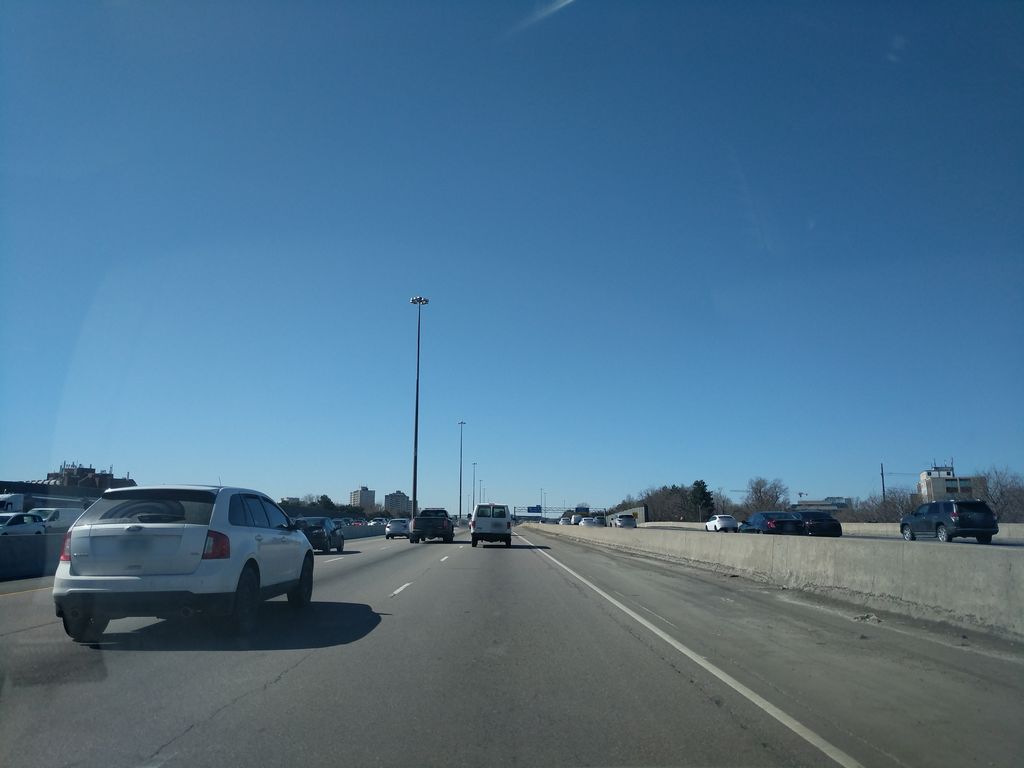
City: toronto